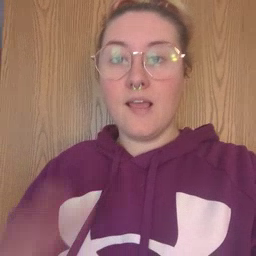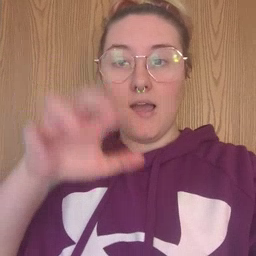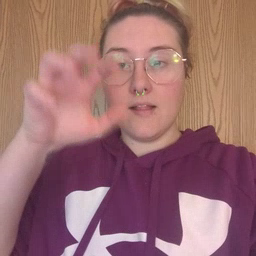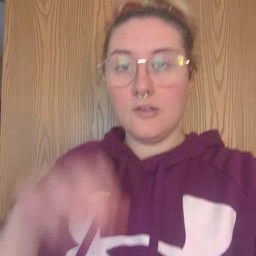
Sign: alligator